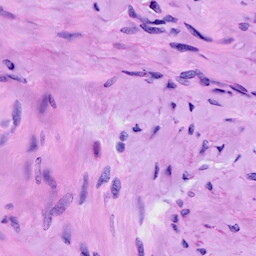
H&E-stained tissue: Cervix